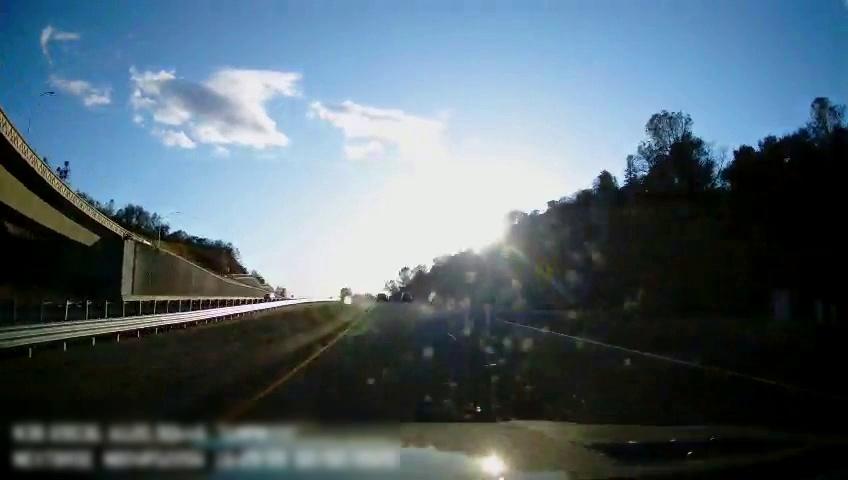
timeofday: Day
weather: Sunny
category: Drivable Space
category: Vehicles | Car
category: Vehicles | Truck
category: Lanes | Current Lane
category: Lanes | Current Lane
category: Lanes | Alternate Lane
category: Traffic | Signs